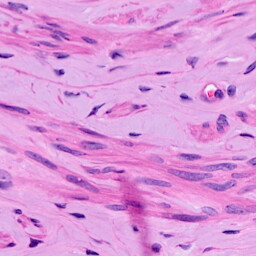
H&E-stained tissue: Ovarian